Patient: sex F, age 67
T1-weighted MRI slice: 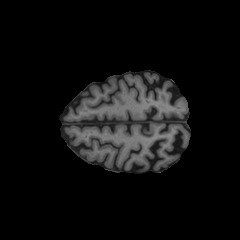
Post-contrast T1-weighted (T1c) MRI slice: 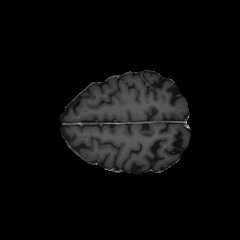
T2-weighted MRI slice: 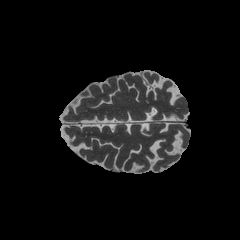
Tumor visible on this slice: no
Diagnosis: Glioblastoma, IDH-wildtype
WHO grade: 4